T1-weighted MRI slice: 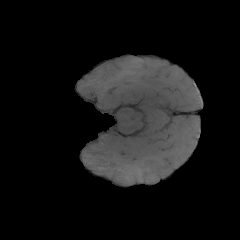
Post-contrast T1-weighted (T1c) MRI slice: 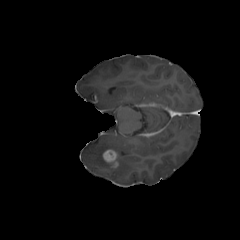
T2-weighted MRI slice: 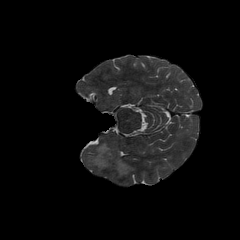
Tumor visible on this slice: yes